Question: Recently, I converted my Winform project from Visual Studio 2008 to Visual Studio 2012 and I am attempting to add a COM type library reference. The result is the following error message. Can someone please help me troubleshoot the error? The upgrade report indicated no errors so, I am not sure where to begin troubleshooting.

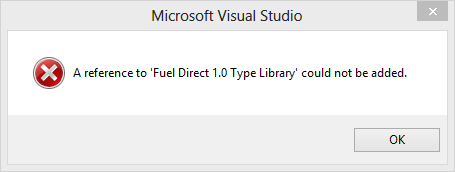
Answer: Are you trying to reference from the COM components tab or by browsing?
This page (<URL> has some information regarding adding COM components:
"If you want to add a reference to a registered COM DLL that contains an internal manifest, make sure that you unregister the DLL first. If you do not, Visual Studio adds the assembly reference as an ActiveX Component instead of as a native DLL."
Hope this is somewhat helpful.